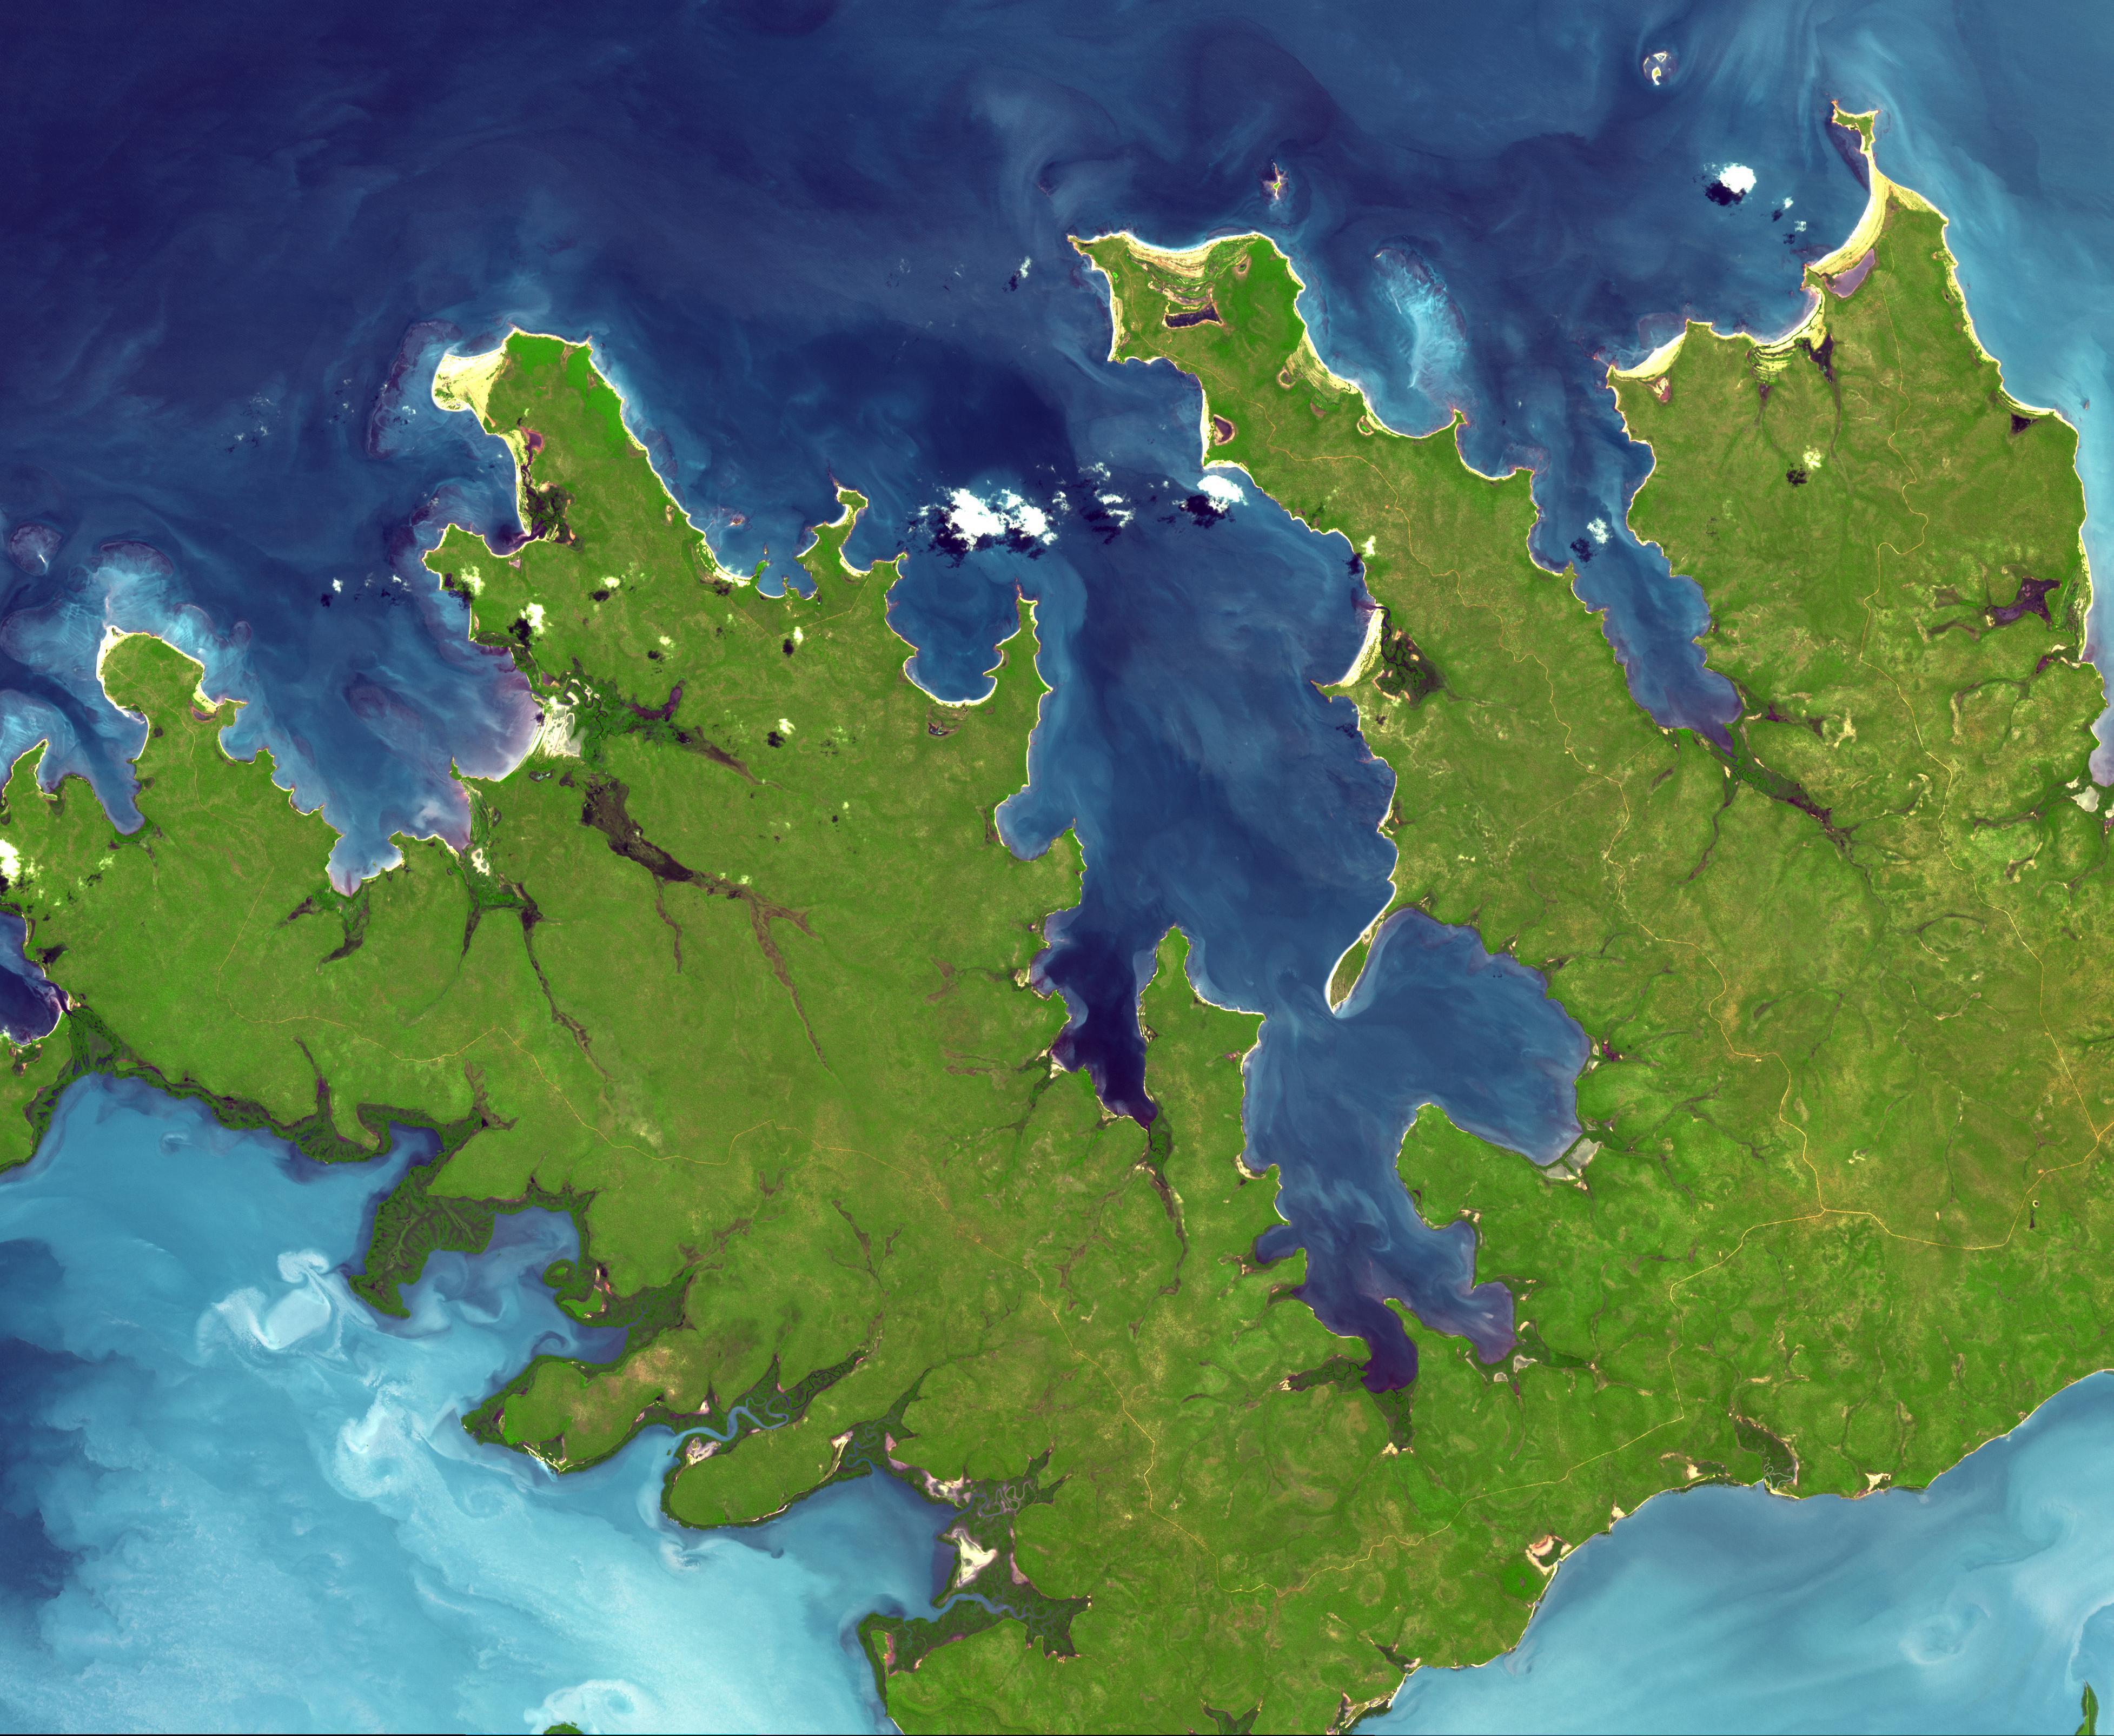
Garig Gunak Barlu National Park, Australia Terra, Earth